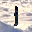
Label: 1